Field crop: maize
Growth stage: 2
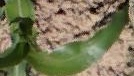
Species: maize